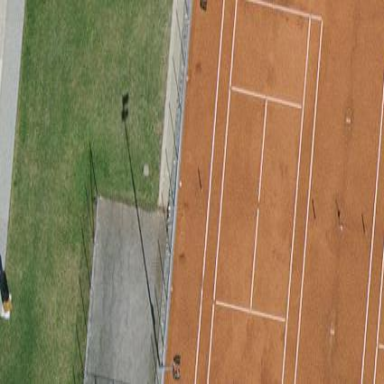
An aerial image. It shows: Tennis court in leisure pitch.